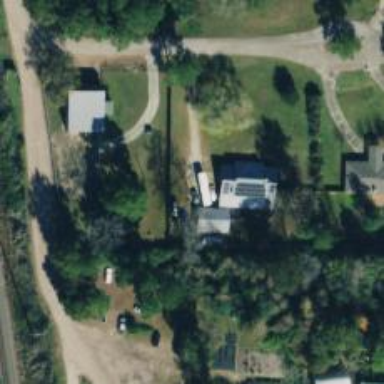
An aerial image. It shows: Driveway.